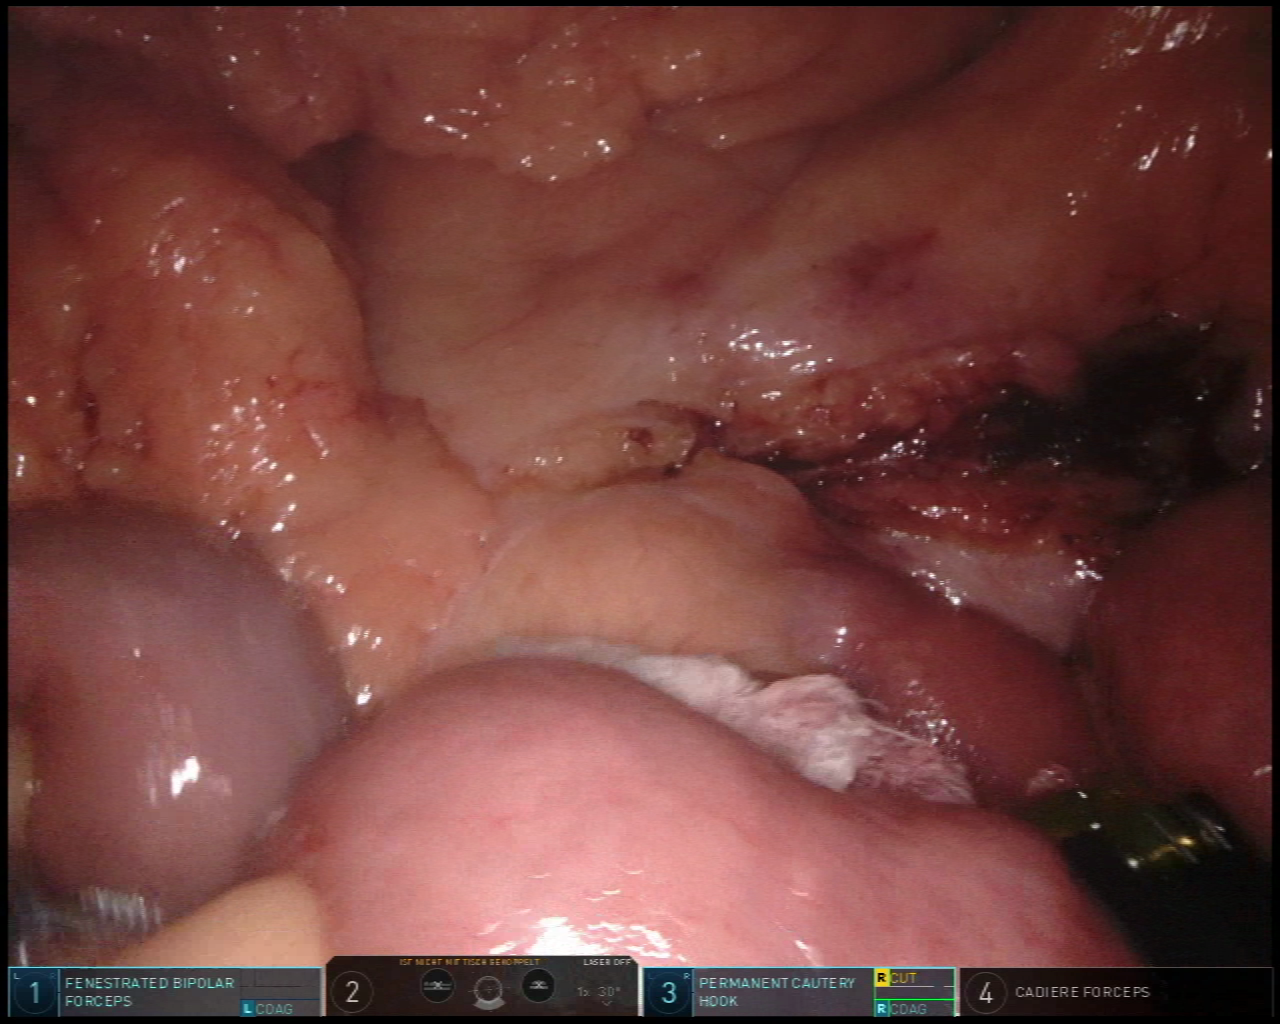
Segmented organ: small_intestine
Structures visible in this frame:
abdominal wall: no
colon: no
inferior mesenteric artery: no
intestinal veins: no
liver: no
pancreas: no
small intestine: yes
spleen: no
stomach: no
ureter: no
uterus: no
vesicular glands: no